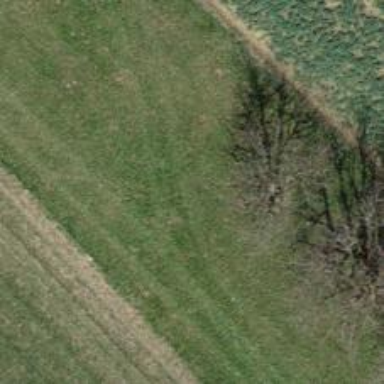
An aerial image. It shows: Mixed leaf-type deciduous tree.